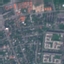
Land use / land cover: Residential